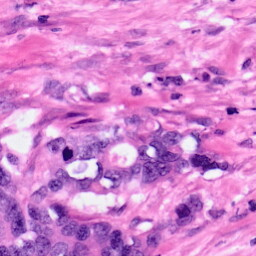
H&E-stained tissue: Pancreatic